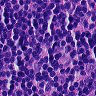
Metastatic tissue present: no